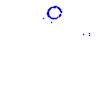
Particle: kaon